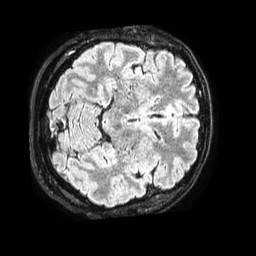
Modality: FLAIR
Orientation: axial
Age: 39
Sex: male
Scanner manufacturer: philips
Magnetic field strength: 1.5 T
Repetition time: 4.8 s
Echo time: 0.3071 s